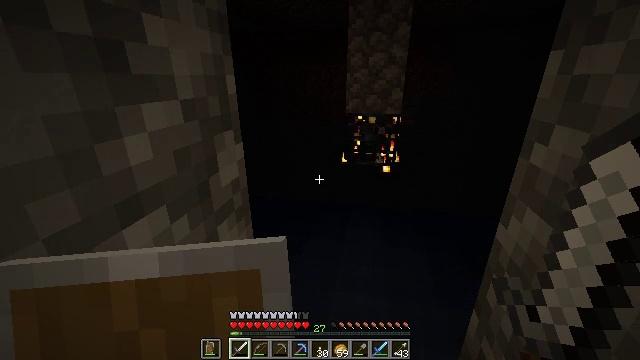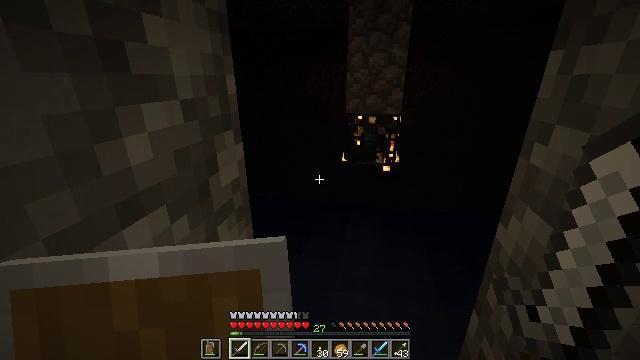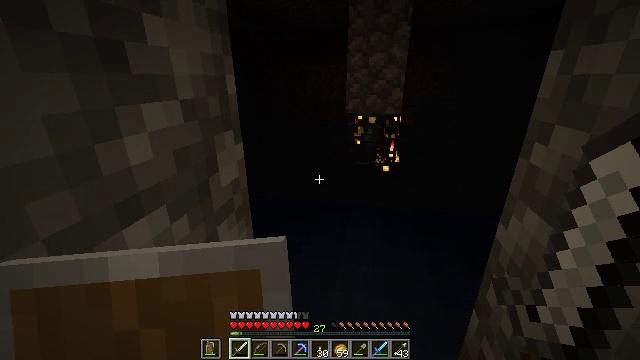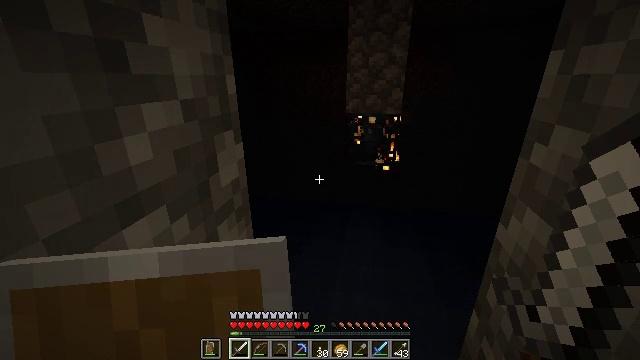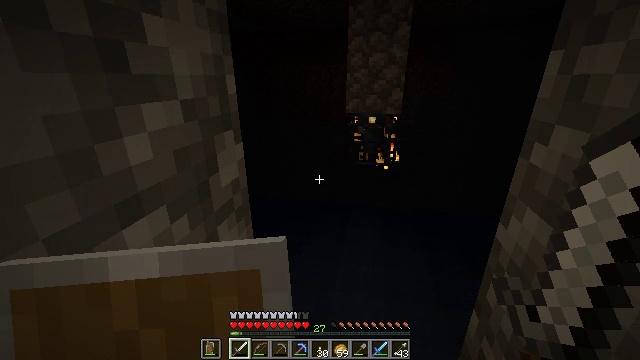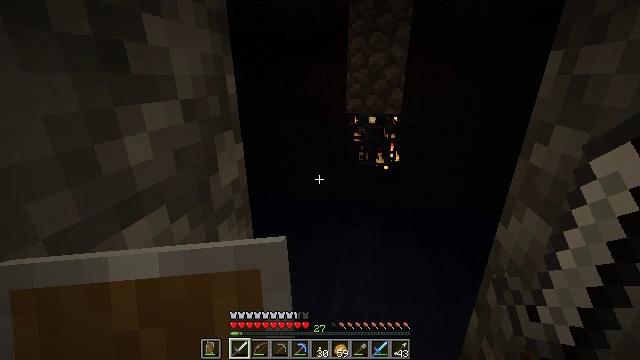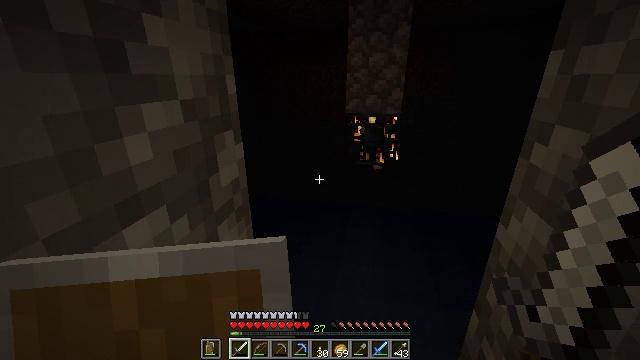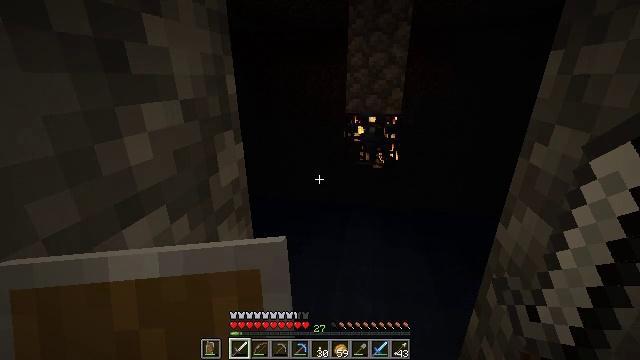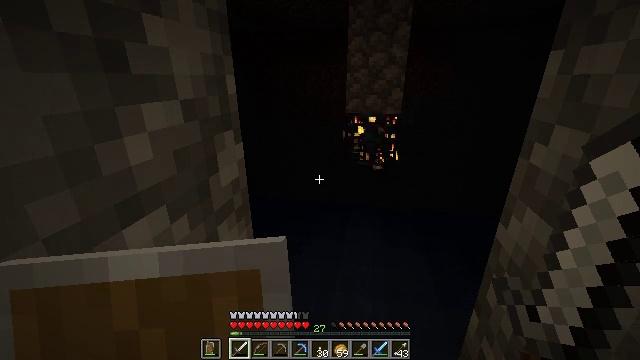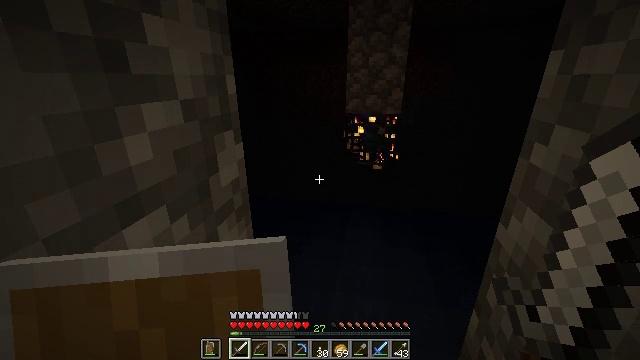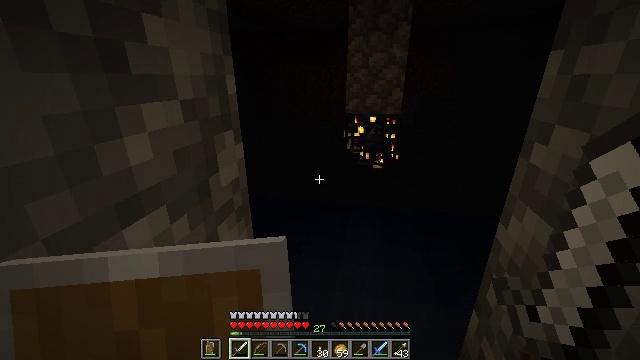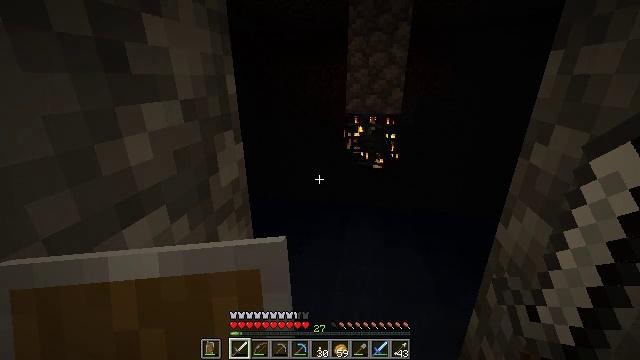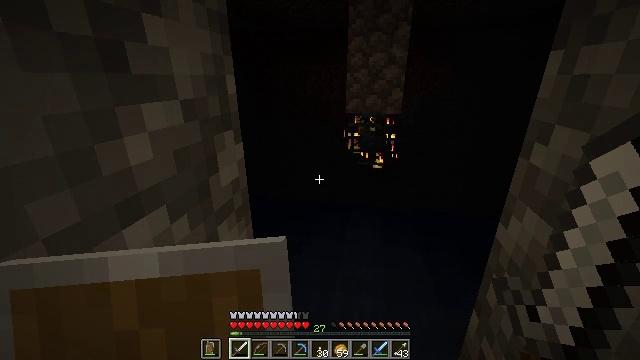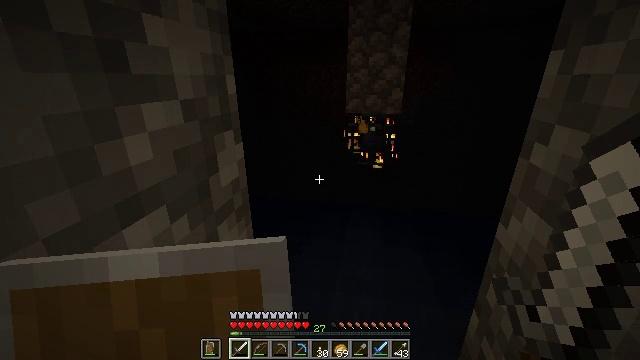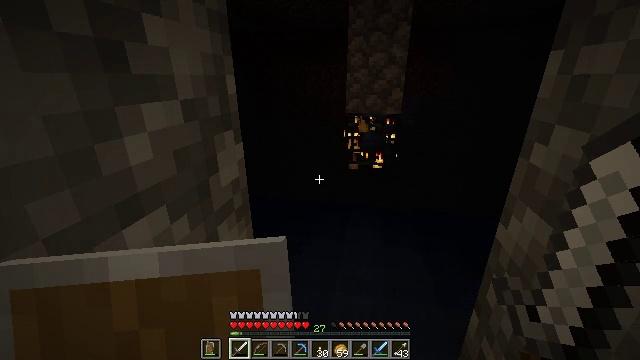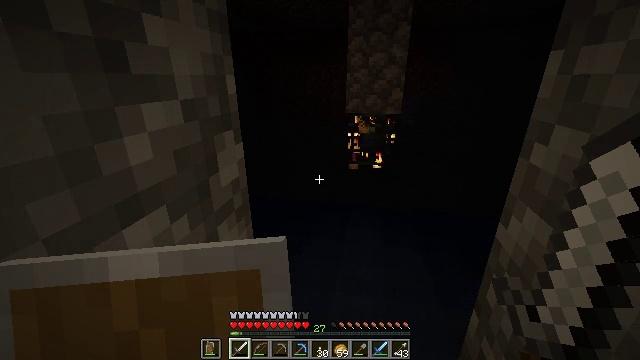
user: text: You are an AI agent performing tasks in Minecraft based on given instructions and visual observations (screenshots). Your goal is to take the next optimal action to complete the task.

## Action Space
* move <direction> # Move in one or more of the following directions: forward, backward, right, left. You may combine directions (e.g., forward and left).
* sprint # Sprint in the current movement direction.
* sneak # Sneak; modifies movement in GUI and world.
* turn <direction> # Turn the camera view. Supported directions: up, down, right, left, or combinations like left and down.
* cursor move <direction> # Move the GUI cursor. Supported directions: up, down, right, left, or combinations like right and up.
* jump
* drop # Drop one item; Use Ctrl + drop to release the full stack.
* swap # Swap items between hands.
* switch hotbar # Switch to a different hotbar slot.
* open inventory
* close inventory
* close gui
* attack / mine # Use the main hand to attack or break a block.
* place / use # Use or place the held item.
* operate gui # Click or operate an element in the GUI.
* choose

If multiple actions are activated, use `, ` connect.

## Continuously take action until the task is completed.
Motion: motion action
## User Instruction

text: Drop an iron sword.
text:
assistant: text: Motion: no_op
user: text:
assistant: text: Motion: no_op
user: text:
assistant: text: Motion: no_op
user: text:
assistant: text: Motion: no_op
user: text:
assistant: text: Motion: no_op
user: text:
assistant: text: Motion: no_op
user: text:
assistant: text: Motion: no_op
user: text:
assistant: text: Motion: no_op
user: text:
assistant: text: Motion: no_op
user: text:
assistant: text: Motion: no_op
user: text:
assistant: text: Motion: no_op
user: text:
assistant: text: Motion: no_op
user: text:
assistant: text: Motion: no_op
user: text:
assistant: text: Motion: no_op
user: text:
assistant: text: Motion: no_op
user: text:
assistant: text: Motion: no_op
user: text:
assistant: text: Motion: no_op
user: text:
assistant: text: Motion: no_op
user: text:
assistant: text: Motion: no_op
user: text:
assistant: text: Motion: no_op
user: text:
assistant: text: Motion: no_op
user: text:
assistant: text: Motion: no_op
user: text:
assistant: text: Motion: no_op
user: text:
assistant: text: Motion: no_op
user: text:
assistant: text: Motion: no_op
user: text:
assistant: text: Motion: no_op
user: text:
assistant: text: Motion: no_op
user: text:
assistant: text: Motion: no_op
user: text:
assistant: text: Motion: no_op
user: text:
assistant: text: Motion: no_op